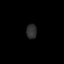
Tissue: prostate
Cell type: Fibroblasts
Senescence score: 0.8935
Nuclear area (px): 149
Mean DAPI intensity: 46.436